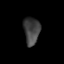
Tissue: lung
Cell type: Epithelial cells
Senescence score: 0.1645
Nuclear area (px): 429
Mean DAPI intensity: 65.24